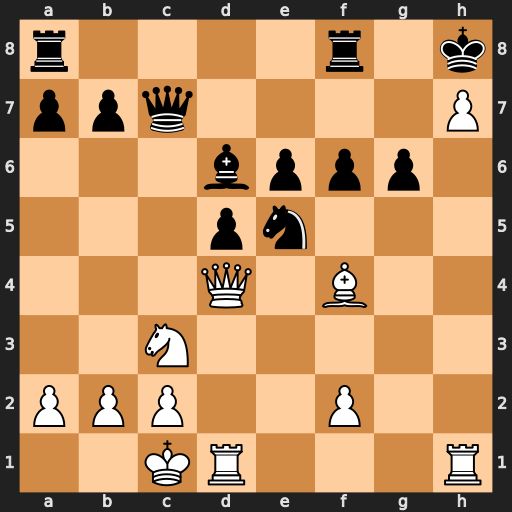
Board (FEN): r4r1k/ppq4P/3bppp1/3pn3/3Q1B2/2N5/PPP2P2/2KR3R
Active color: w
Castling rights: -
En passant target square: -
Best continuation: Nb5 Nd3+ Kb1 Nxf4 Nxc7